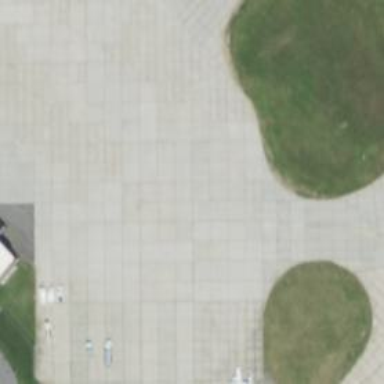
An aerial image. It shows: Image of taxiway at airport.